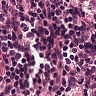
Metastatic tissue present: no